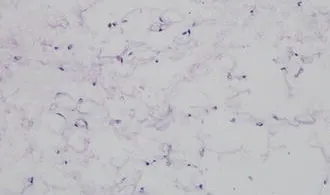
D; Alcian blue staining showing mucin deposition in the dermis (x400 magnification).
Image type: pathology (alcian_blue)